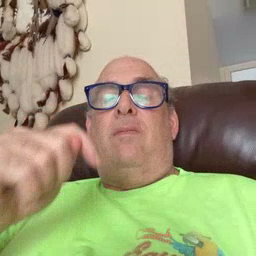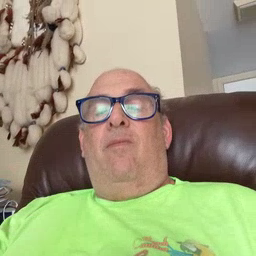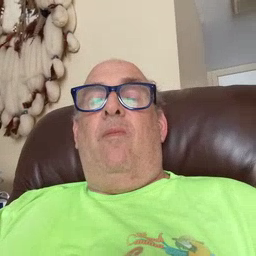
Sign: toy